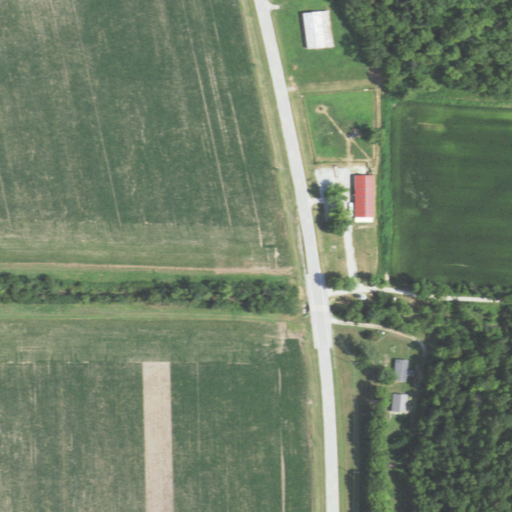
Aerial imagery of valley in Illinois named Dougal Hollow containing cultivated crops, deciduous forest, low intensity development, open development, medium intensity development, mixed forest, and pasture